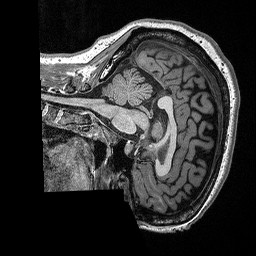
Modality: T1w
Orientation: sagittal
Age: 43
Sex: female
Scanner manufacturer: siemens
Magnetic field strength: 3 T
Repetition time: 2.3 s
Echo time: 0.00298 s